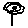
Label: flower